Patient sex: F
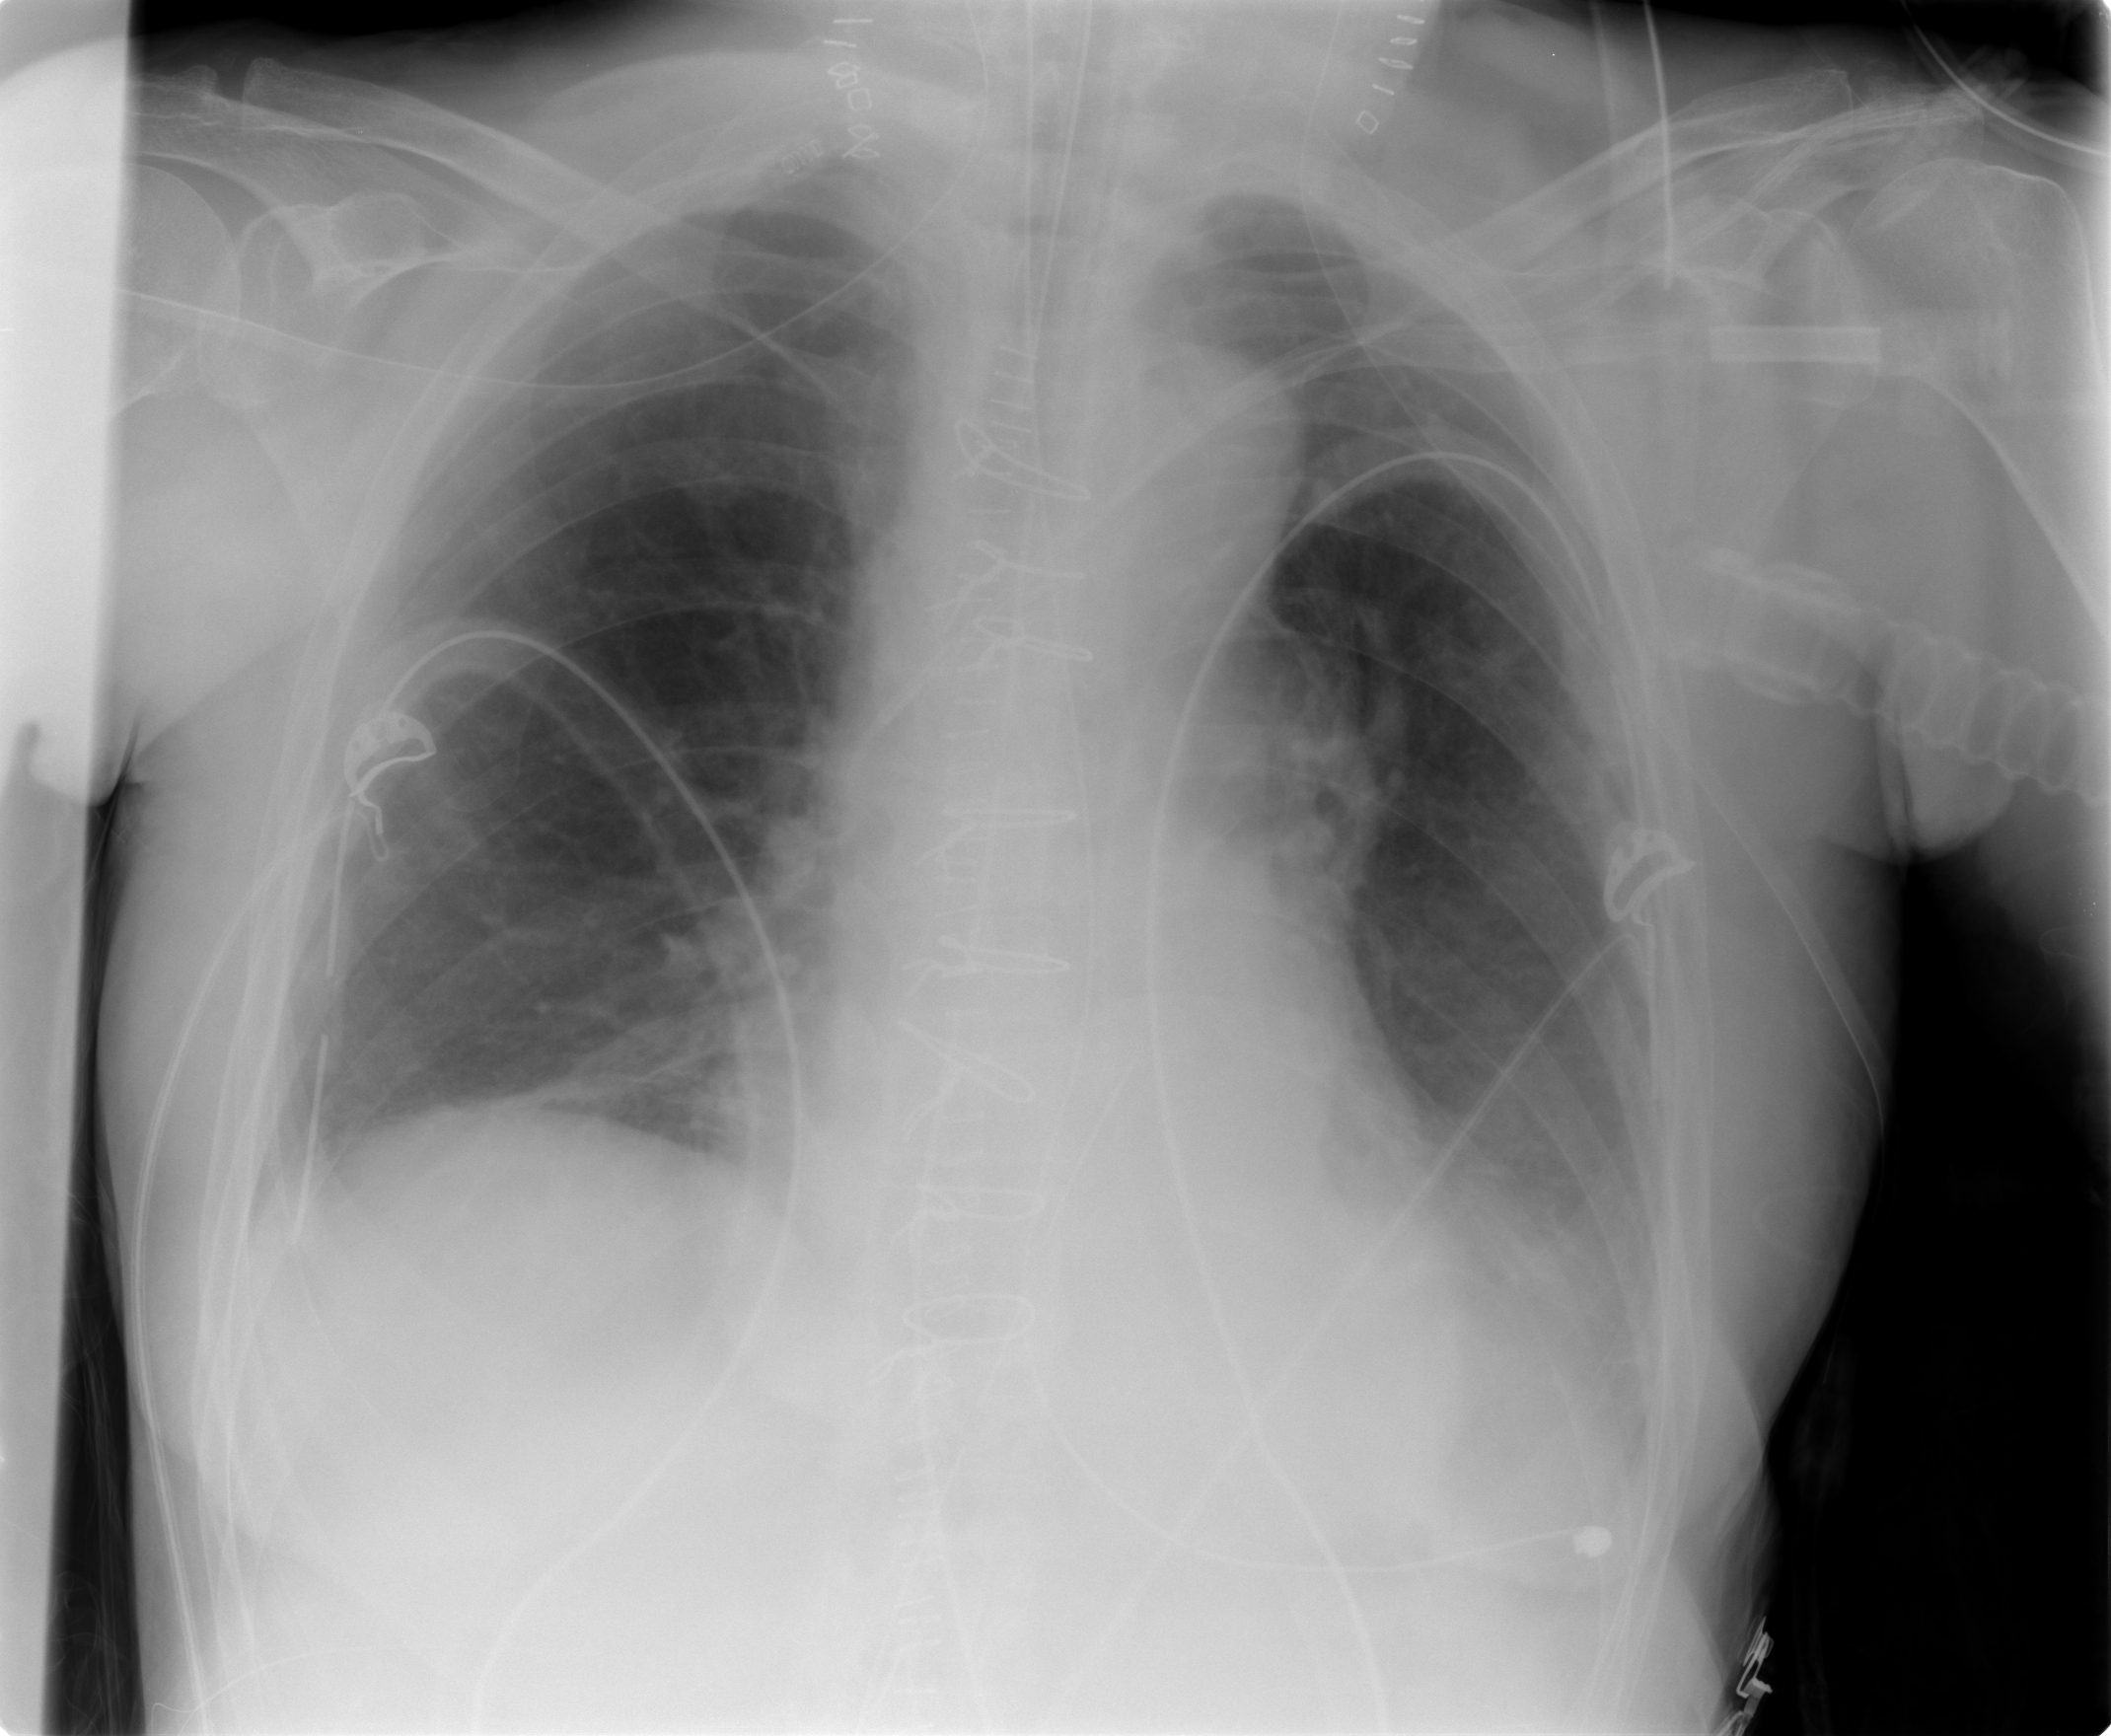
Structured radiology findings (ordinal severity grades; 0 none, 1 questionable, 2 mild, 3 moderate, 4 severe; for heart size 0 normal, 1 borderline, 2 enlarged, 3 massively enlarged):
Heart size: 0
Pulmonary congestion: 0
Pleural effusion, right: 0
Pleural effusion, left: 2
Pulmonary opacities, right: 0
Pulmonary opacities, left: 0
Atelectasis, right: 2
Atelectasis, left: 2